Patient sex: M
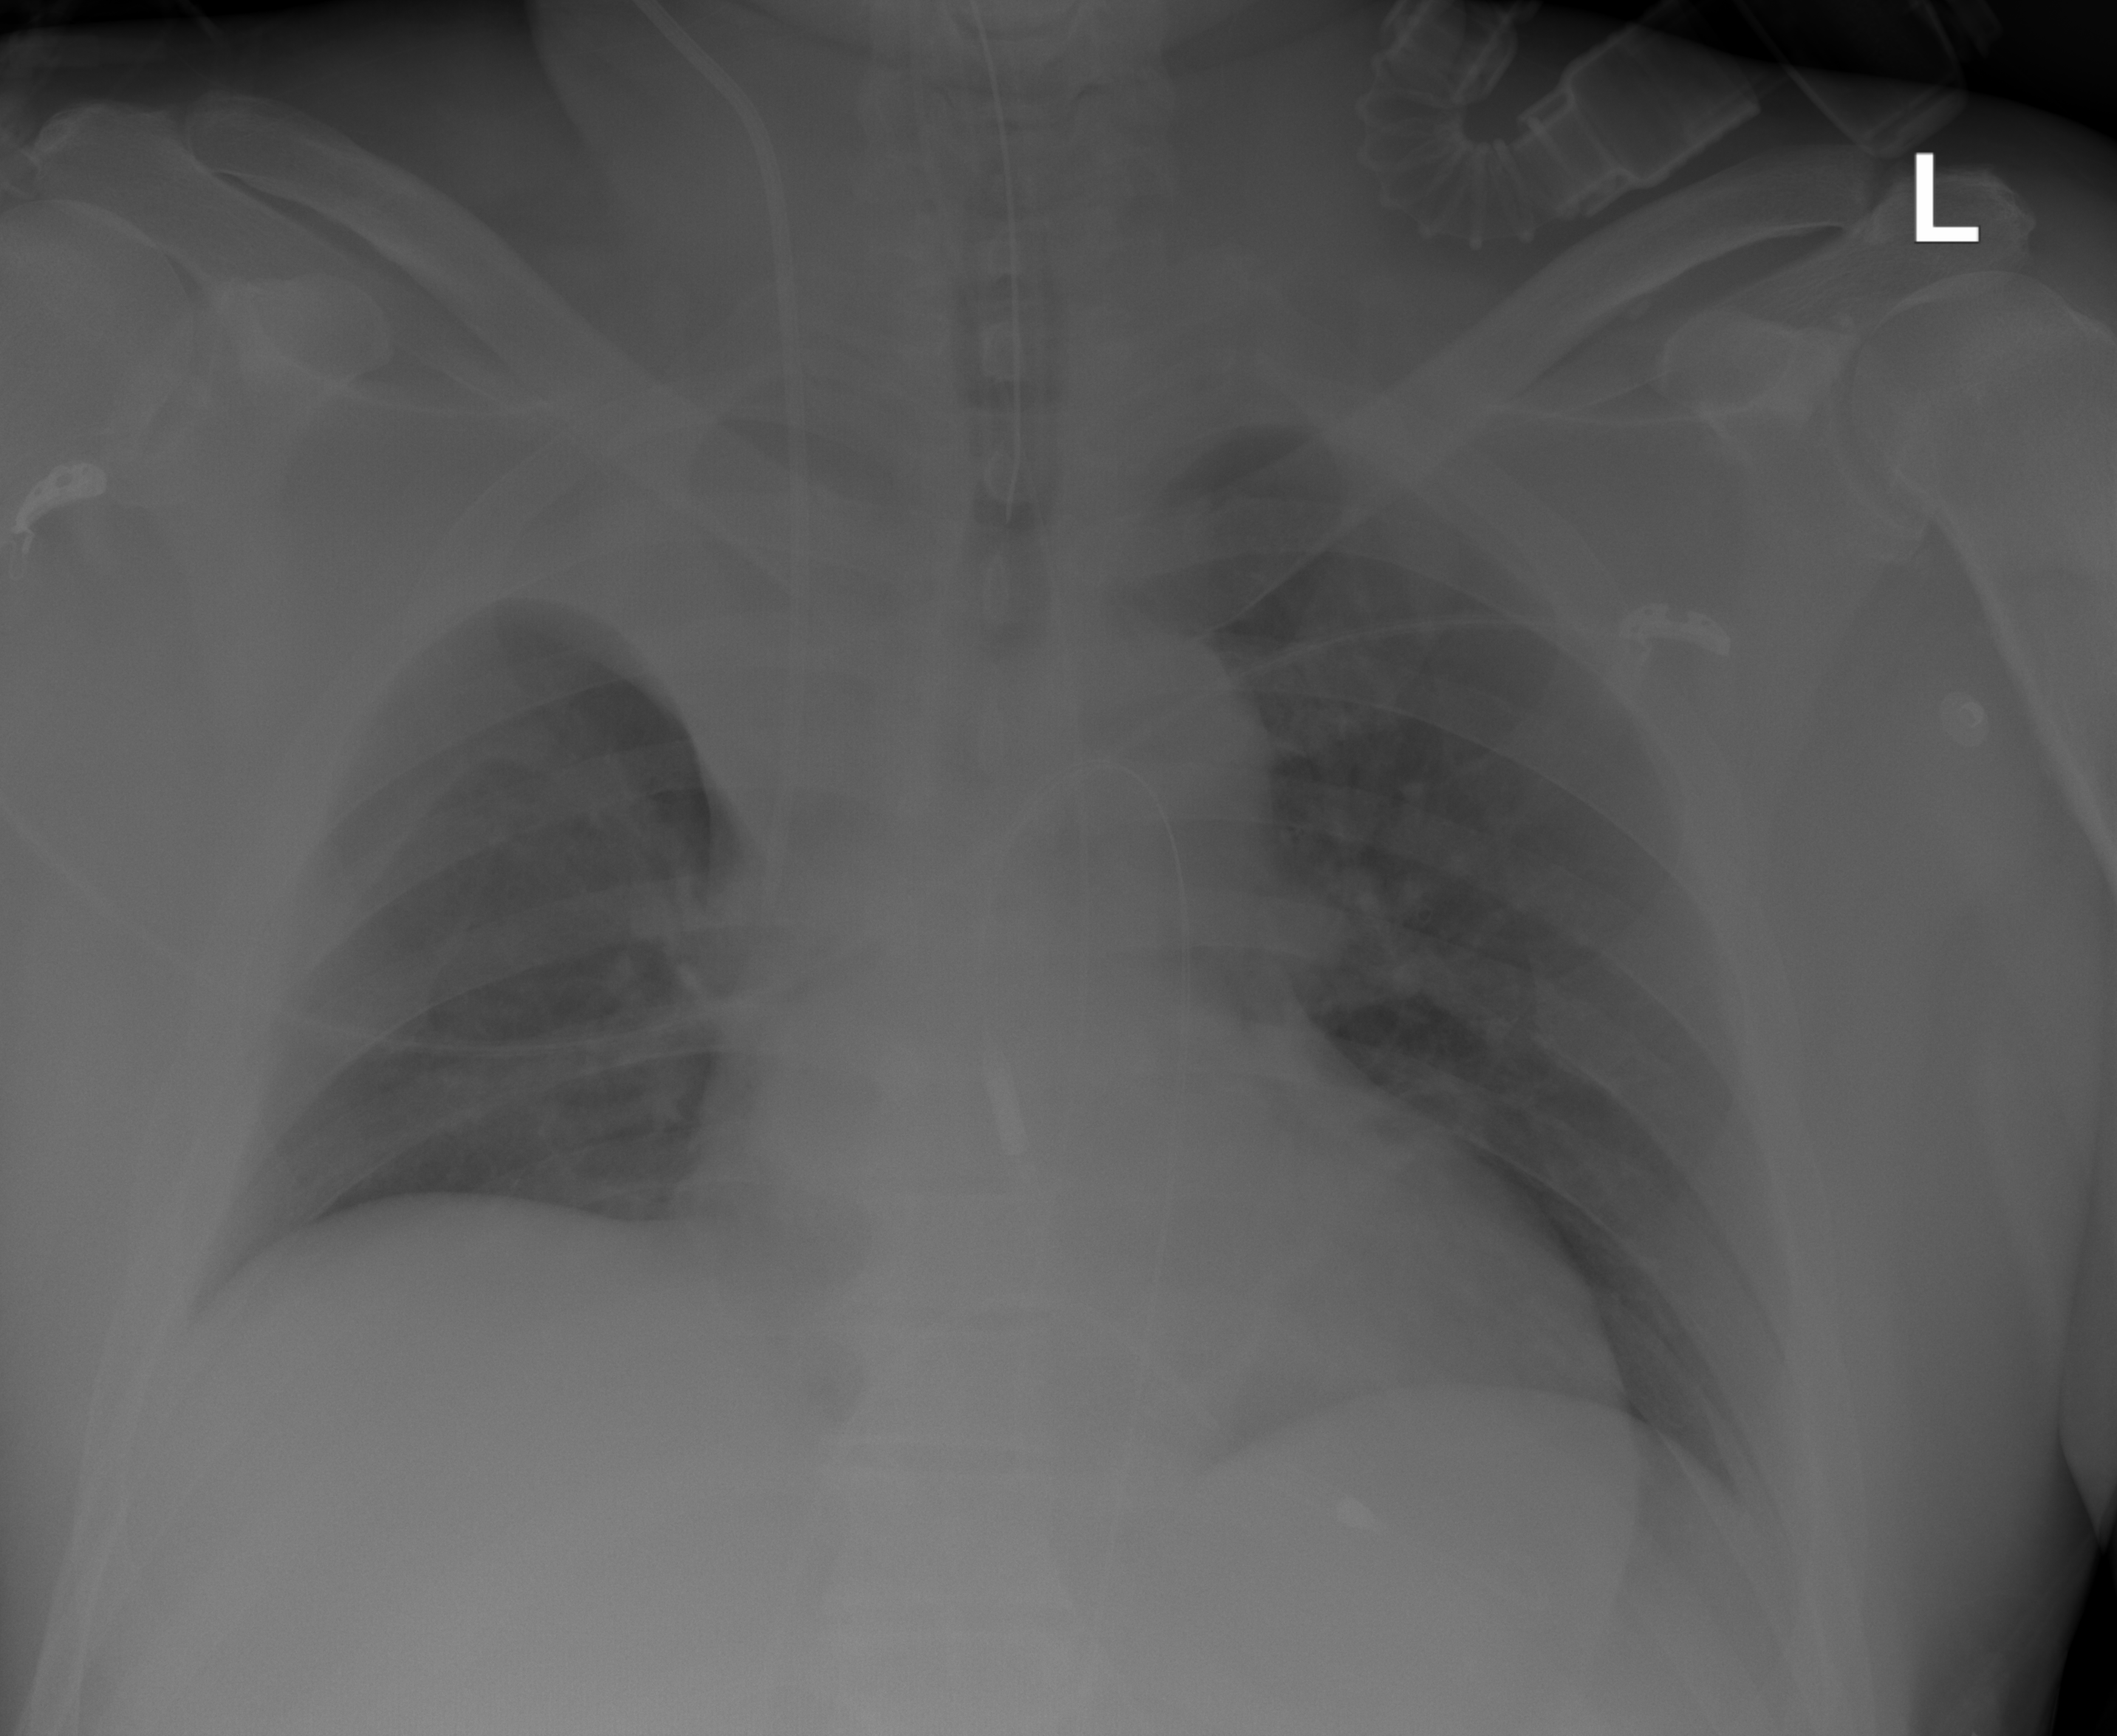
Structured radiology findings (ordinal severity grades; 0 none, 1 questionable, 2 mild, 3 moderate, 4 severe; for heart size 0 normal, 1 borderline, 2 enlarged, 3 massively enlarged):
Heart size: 2
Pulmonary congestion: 1
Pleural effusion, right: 3
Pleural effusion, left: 0
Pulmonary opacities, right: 0
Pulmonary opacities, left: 0
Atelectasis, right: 0
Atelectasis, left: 0